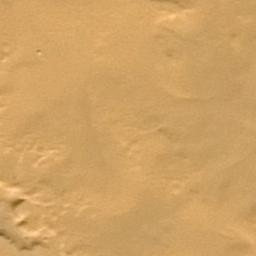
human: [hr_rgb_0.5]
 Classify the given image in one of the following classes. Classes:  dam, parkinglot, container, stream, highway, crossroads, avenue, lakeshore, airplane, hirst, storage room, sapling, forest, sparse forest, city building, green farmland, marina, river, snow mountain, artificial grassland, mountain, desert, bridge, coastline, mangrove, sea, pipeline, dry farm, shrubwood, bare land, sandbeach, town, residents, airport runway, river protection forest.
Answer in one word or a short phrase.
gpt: desert